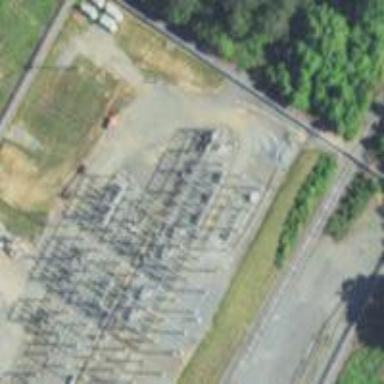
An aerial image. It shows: Switch for power supply.